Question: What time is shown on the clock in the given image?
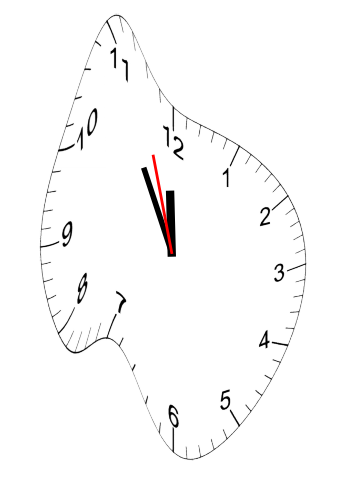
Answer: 11:54:57